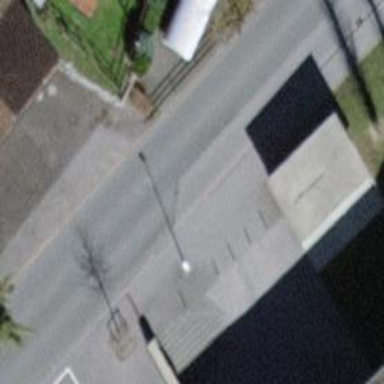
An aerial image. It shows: Public transport stop position.